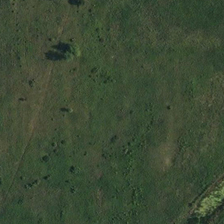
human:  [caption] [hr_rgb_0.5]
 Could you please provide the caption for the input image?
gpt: several green trees are scattered in a piece of green meadow .

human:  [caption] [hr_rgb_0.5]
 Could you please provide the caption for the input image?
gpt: several green trees are scattered in a piece of green meadow .

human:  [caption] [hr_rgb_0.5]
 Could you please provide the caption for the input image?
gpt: several green trees are scattered in a piece of green meadow .

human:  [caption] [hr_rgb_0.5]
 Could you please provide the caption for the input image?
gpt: several green trees are scattered in a piece of green meadow .

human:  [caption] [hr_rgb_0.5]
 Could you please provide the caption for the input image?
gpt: several green trees are scattered in a piece of green meadow .